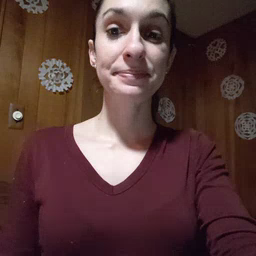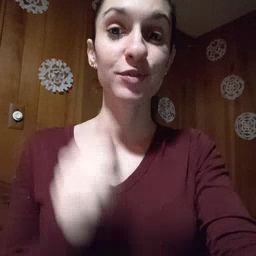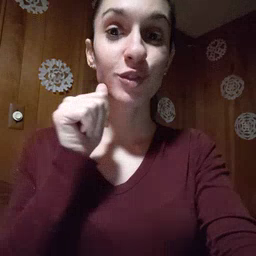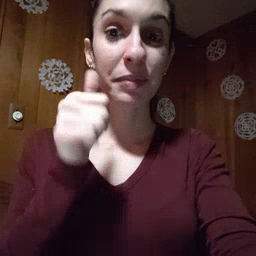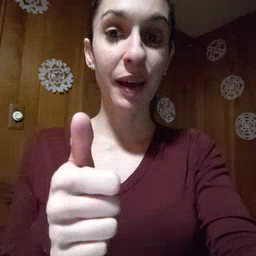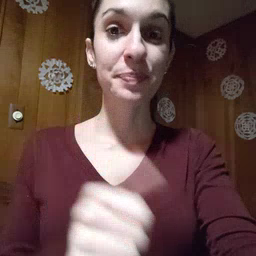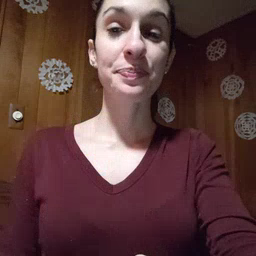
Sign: tomorrow